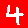
Digit: 4